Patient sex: M
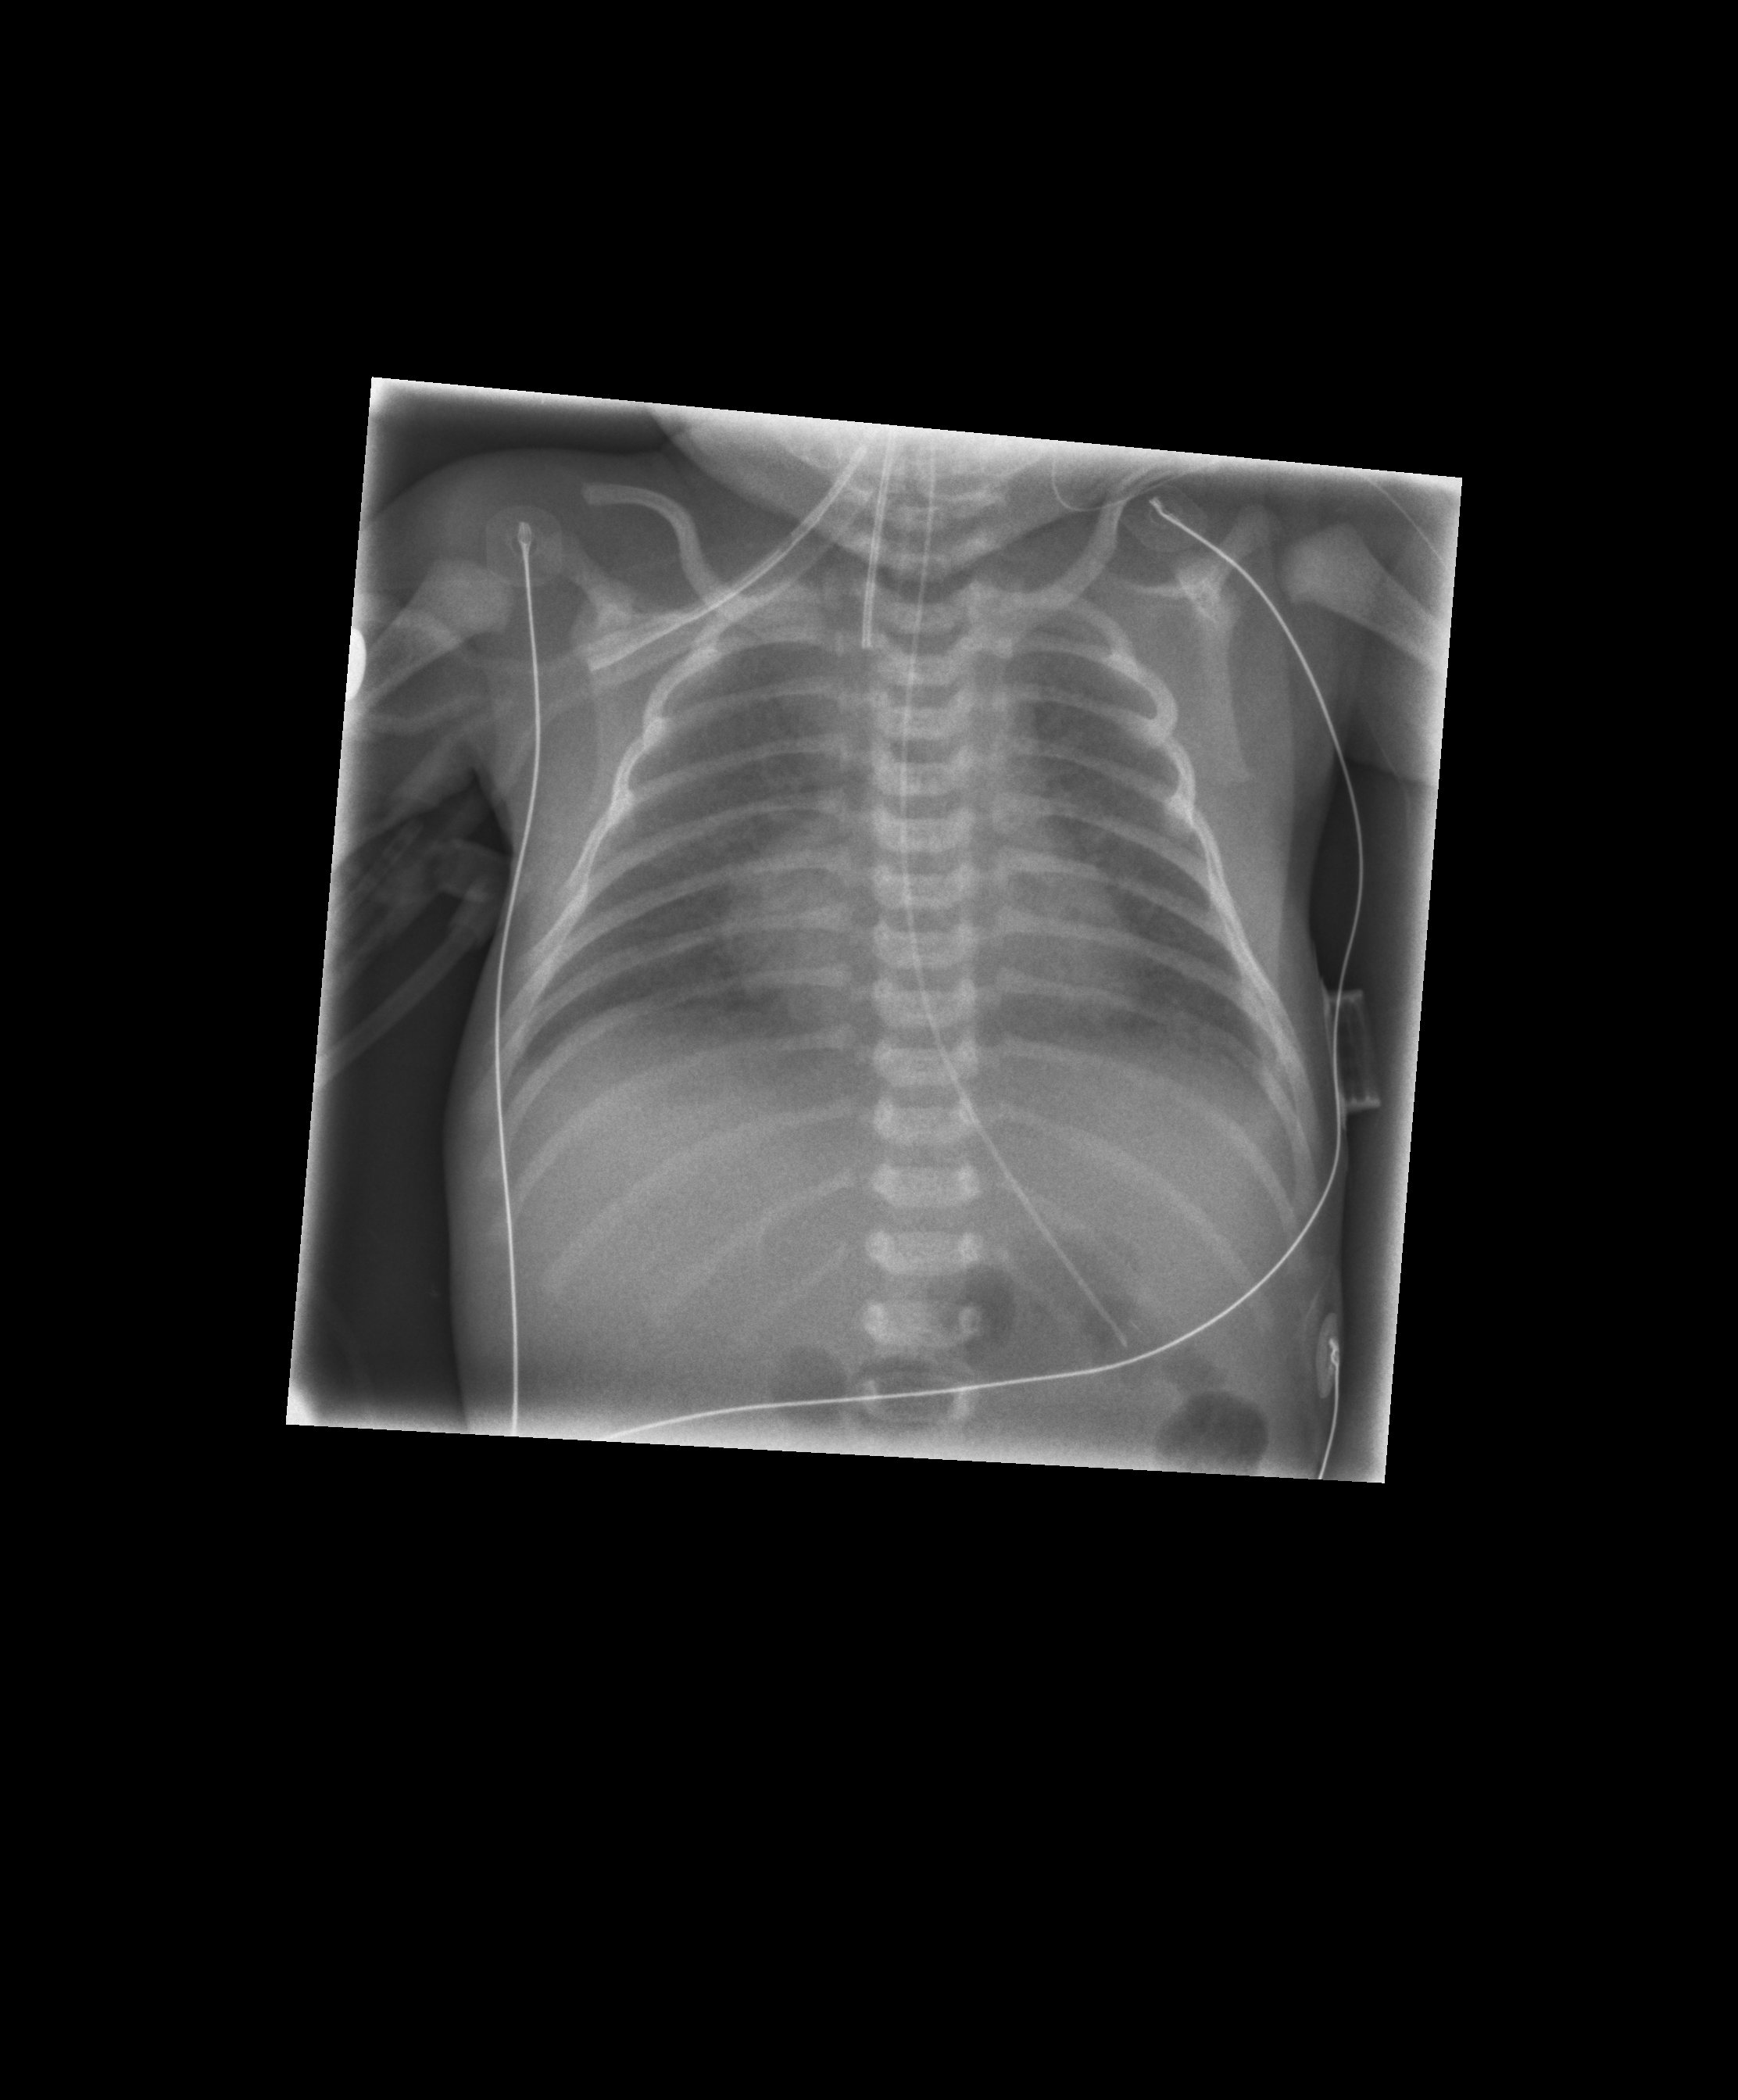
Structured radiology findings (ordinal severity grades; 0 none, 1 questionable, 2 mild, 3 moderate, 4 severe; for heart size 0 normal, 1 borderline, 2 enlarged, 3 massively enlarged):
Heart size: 1
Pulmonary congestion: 0
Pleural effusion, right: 0
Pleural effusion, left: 0
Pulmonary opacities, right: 0
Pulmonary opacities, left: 0
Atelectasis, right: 2
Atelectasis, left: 2